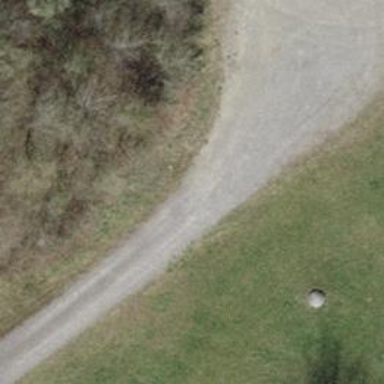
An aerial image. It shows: Track with compacted grade 2 surface.